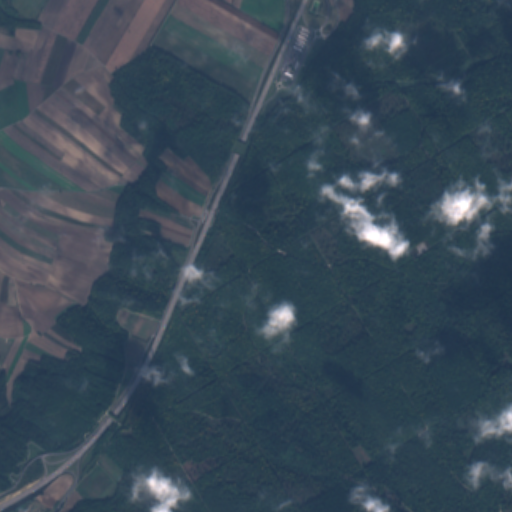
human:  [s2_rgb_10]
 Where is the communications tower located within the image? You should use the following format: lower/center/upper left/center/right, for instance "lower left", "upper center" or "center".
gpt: The communications tower is located in the lower left of the image.
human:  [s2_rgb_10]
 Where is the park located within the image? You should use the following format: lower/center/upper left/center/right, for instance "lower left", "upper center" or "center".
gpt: The park is located in the lower left of the image.
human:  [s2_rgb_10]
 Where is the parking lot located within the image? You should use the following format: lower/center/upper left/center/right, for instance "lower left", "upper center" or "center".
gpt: The parking lot is located in the upper center of the image.
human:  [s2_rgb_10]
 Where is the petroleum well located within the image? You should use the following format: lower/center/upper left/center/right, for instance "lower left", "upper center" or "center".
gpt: The petroleum well is located in the center right of the image.
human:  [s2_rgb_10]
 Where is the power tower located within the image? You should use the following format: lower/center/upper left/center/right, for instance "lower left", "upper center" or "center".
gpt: The power tower is located in the upper left of the image.
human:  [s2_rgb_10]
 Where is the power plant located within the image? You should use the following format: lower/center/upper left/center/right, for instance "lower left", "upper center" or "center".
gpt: There is no power plant in the image.